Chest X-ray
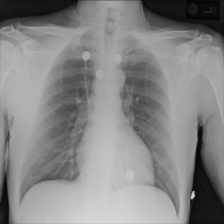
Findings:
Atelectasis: negative
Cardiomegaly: negative
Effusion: negative
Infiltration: negative
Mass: negative
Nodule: negative
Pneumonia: negative
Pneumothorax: negative
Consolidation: negative
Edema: negative
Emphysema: negative
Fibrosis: negative
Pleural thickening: negative
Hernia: negative